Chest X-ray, PA view. Patient: 58 years old, sex F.
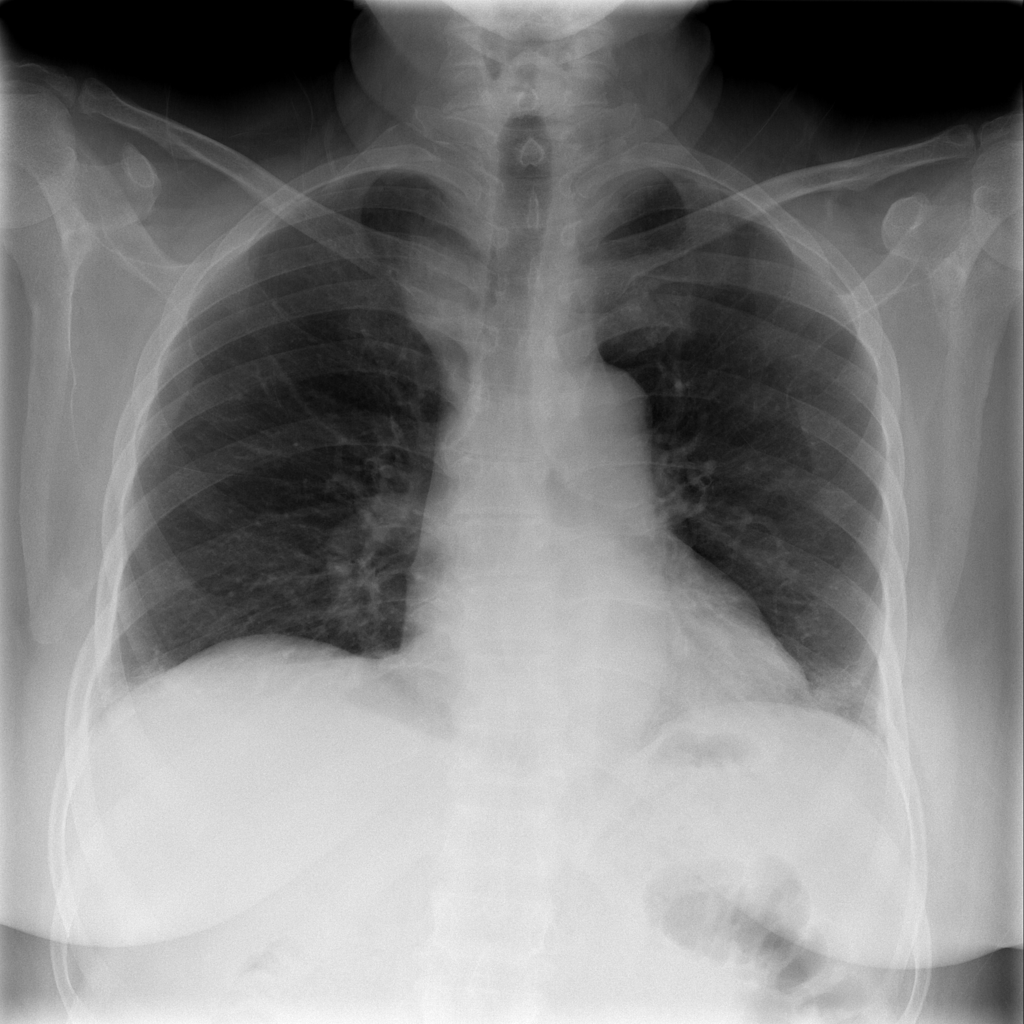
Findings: Infiltration